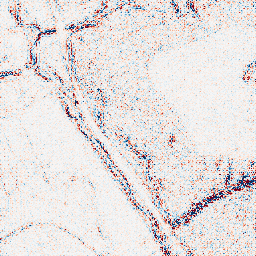
Category: wavelet
Decomposition family: wavelet_reverse_biorthogonal
Decomposition parameters: wavelet: rbio1.3
level: 2
Upsampling method: regularized
Upsampling parameters: scale: 2
lambda_reg: 0.1
Upsampling scale: 2